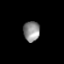
Tissue: prostate
Cell type: T cells
Senescence score: 0.2367
Nuclear area (px): 324
Mean DAPI intensity: 142.269